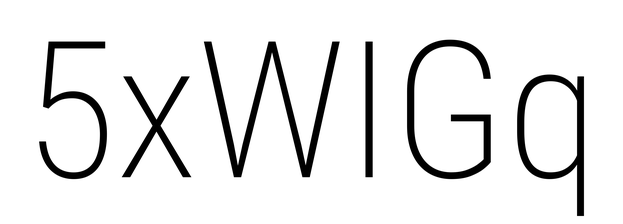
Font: Roboto_Condensed_ExtraLight